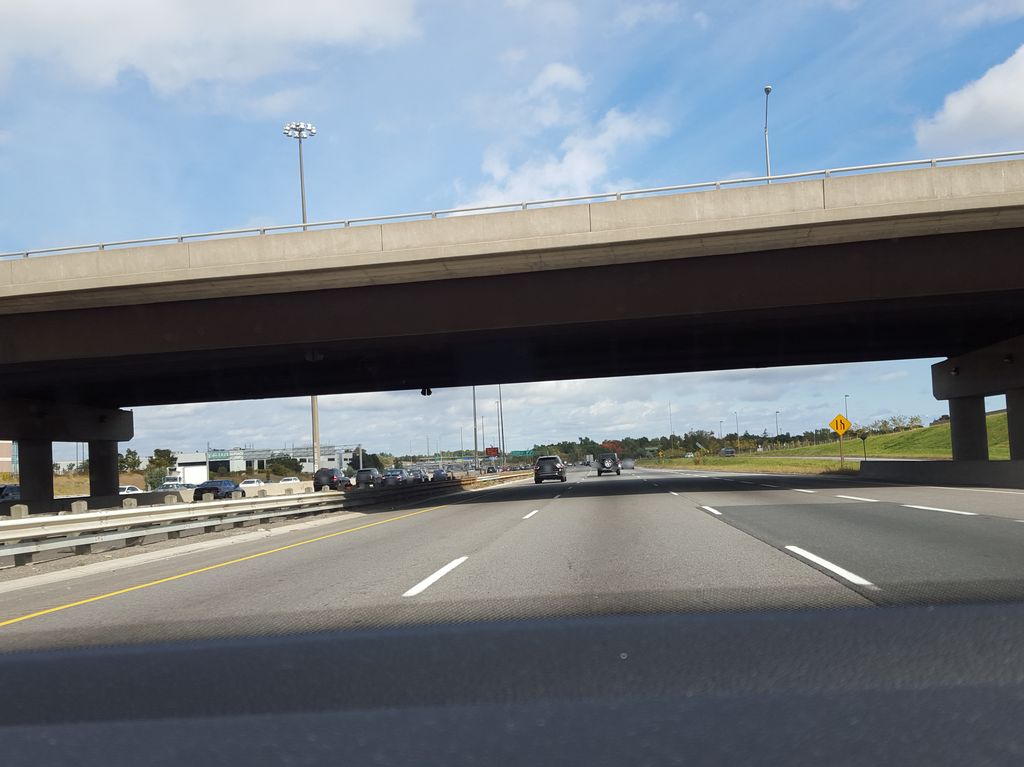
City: toronto